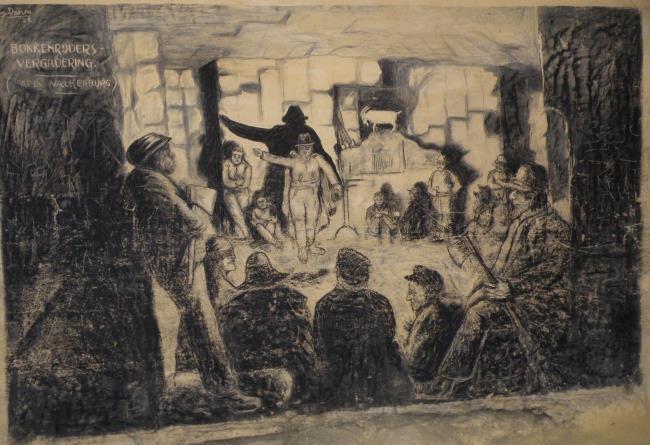
Title: Meeting of 'Bokkenrijders'
Artist: Eugène Dorren
Earliest date: 1928
Latest date: 1928
Genre: relief
Iconography: cattle
Keywords: genre, criminal, interior view, cave, male goat (animal)